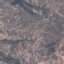
Land use / land cover: HerbaceousVegetation